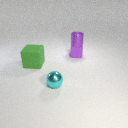
large green rubber cube behind small cyan metal sphere